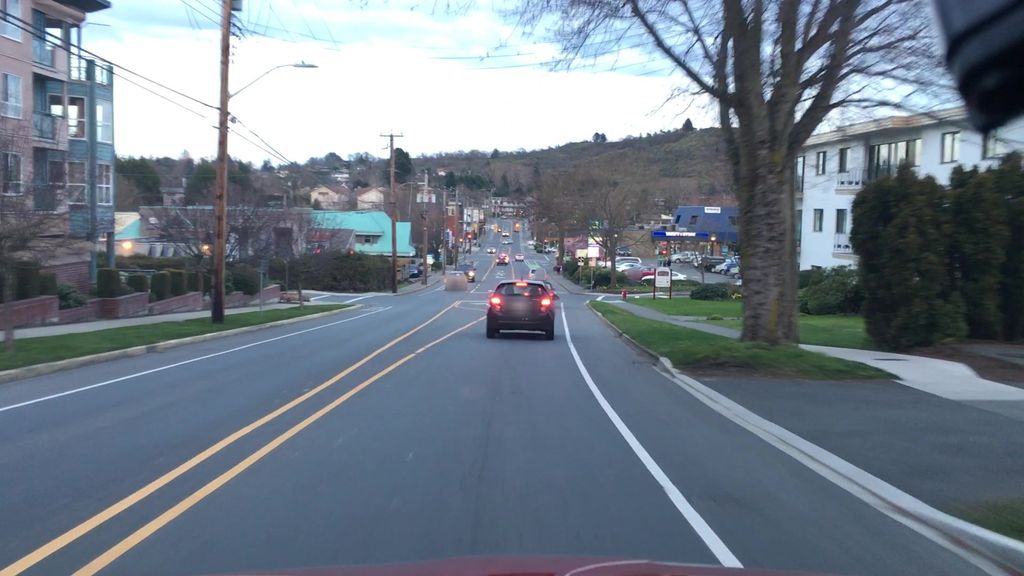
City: victoria